Field crop: tomato
Growth stage: 1
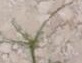
Species: cyperus